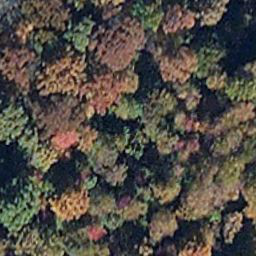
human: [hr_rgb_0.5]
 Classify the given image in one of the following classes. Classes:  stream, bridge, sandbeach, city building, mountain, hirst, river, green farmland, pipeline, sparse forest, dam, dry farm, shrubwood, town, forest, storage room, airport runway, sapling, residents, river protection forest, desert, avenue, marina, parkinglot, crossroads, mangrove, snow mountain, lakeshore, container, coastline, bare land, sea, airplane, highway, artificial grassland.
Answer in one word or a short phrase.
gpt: mangrove